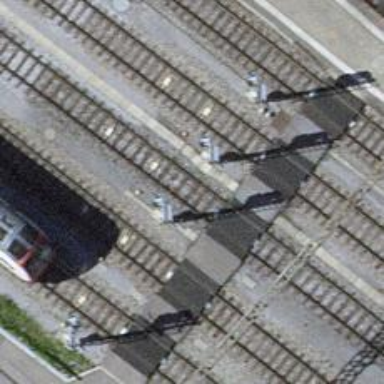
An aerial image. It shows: Railway signal.